Question: When I add a comment, and hit the click-able text "Edit" the alert box doesn't pop up. First when I add the second comment, I'm able to hit the "edit" on the first one comment, and the alert box pop up.

Why that??
<URL>
'''
function addComment(name1) {
var container = $('#divComments');
var inputs = container.find('label');
var id = inputs.length + 1;
var div = $('<div />', {
class: 'CommentStyle'
});
$('<label />', {
id: 'comment' + id,
text: name1
}).appendTo(div);
var d = new Date();
var $fulaDate = $('<div class="floatleft">' + d.getFullYear() + "-" + monthNames[d.getMonth()] + "-" + d.getDate() + "T" + d.getHours() + ":" + d.getMinutes() + '</div>').appendTo(div);
var $edit = $('<p />', { class: 'edit', text: 'Edit' }).addClass('edit').appendTo(div);
$('.edit').click(function () {
alert('Hallo');
});
div.appendTo(container);
}
'''
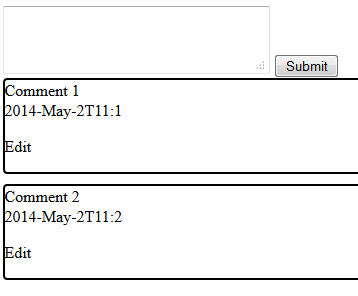
Answer: You need to use <URL> for dynamically created elements:
'''
$('#divComments').on('click','.edit',function () {
alert('Hallo');
});
'''
---
Also, as suggested by @Archer, you need to move the click handler outside of your function to avoid nested click events from firing multiple times.
<URL>